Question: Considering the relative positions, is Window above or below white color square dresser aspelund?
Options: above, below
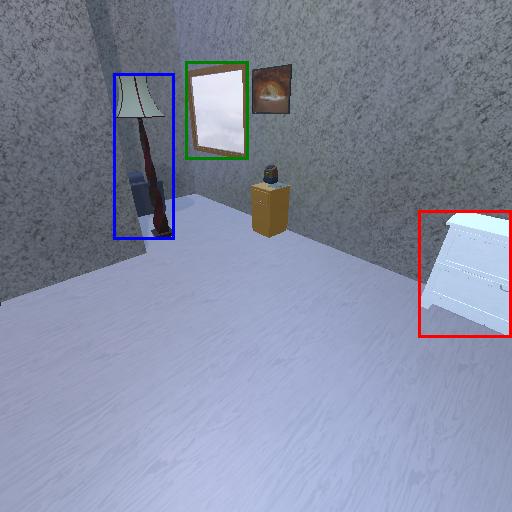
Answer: above